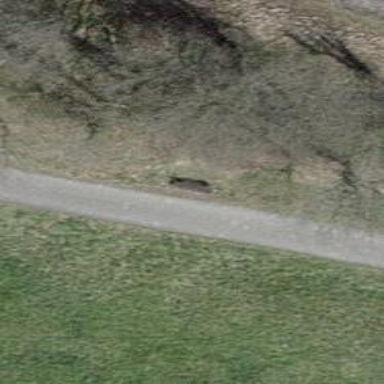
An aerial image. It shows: Brown bench.